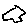
Label: hexagon